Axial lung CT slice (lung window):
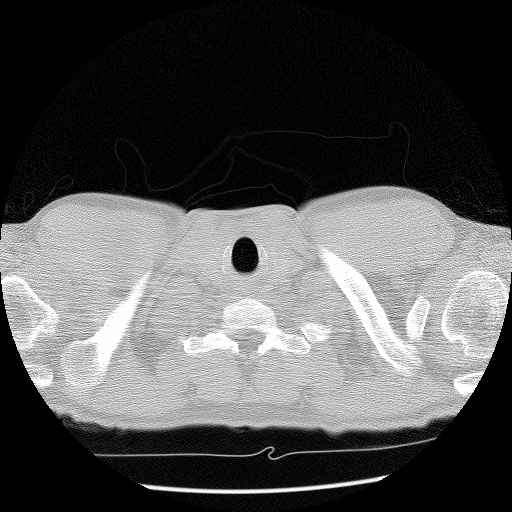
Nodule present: no